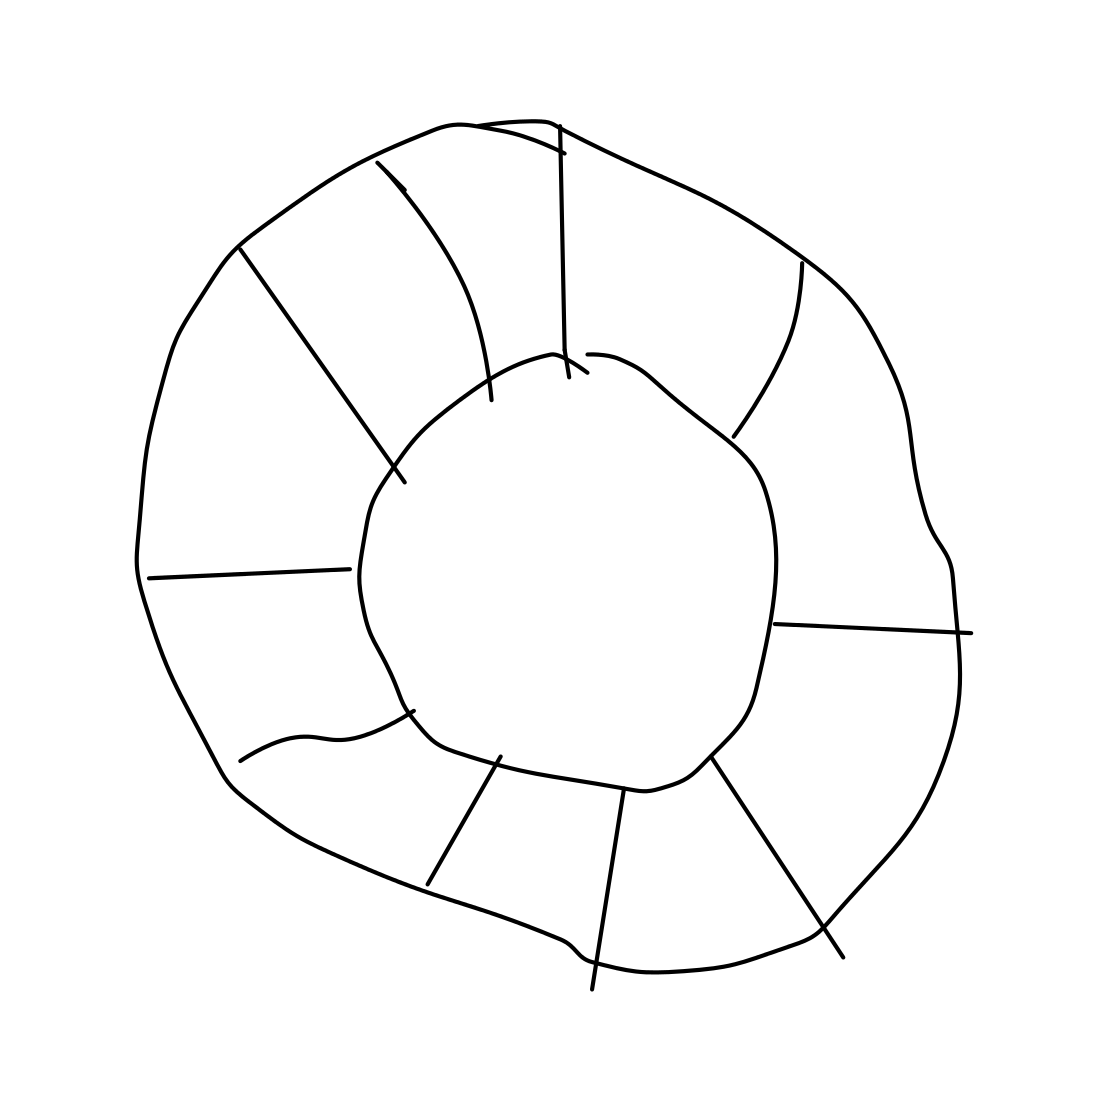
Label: tire